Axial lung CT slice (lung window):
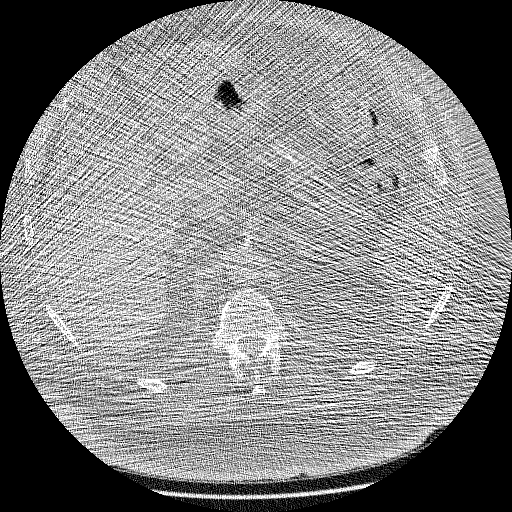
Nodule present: no